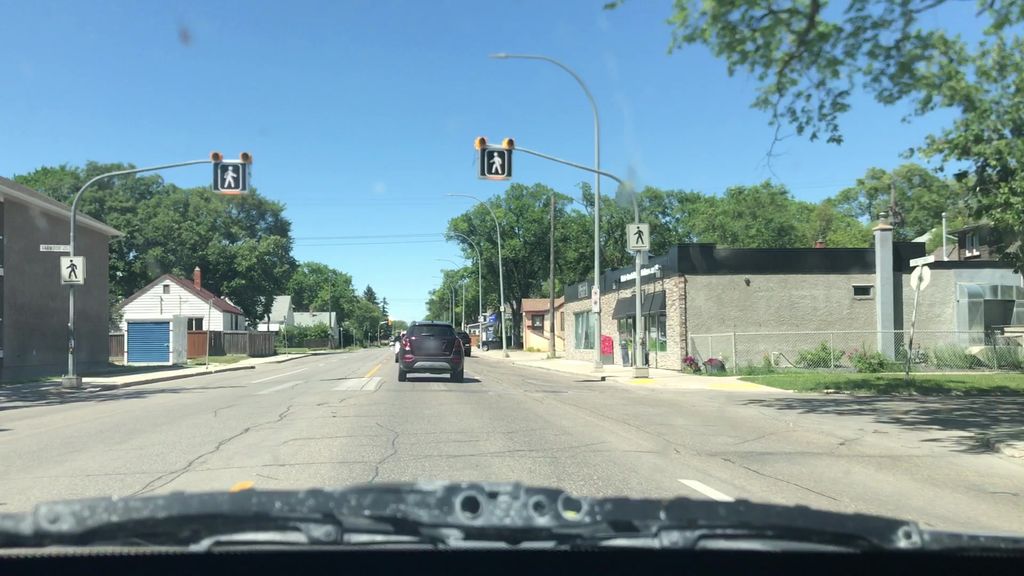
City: winnipeg